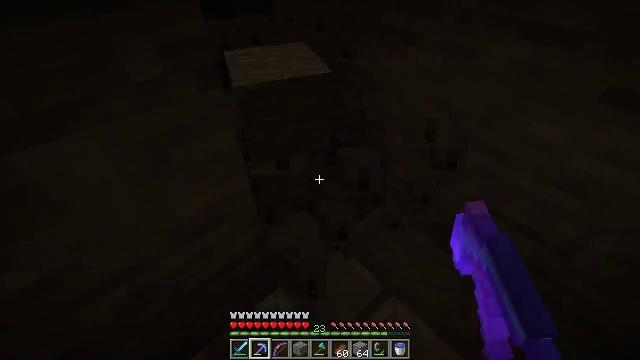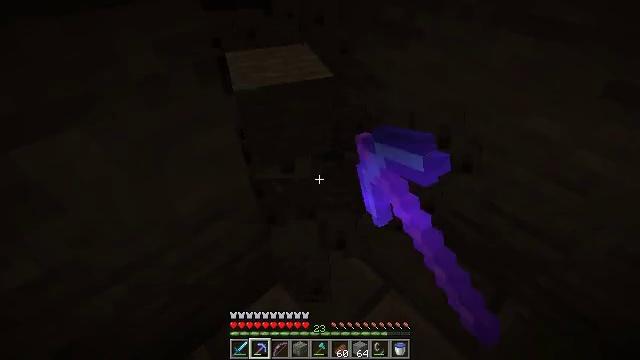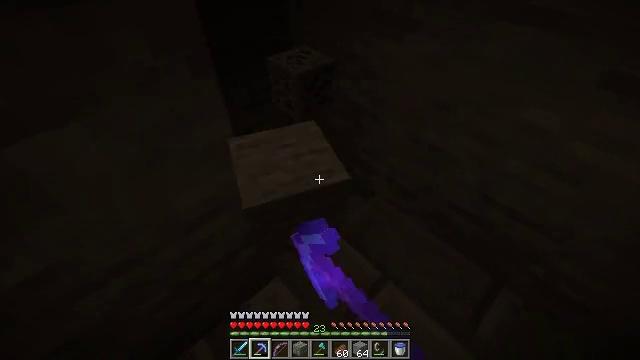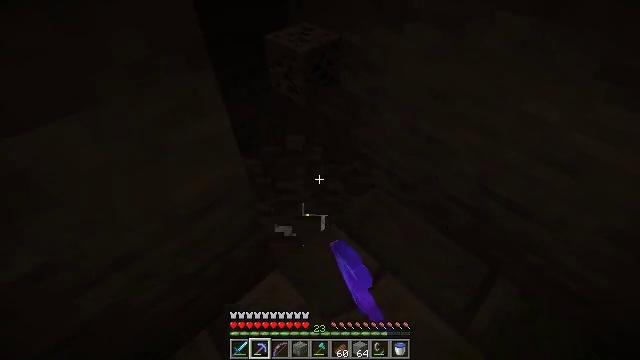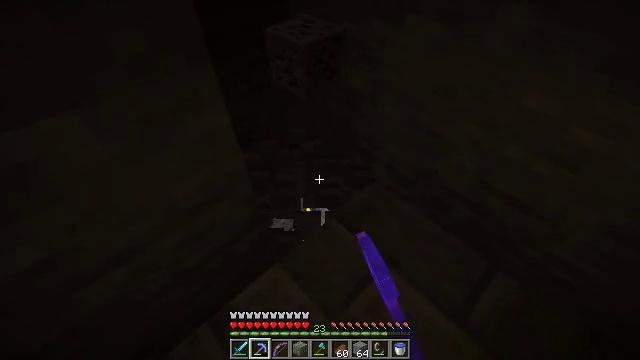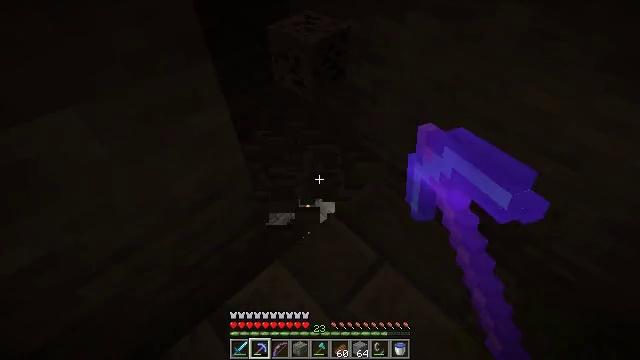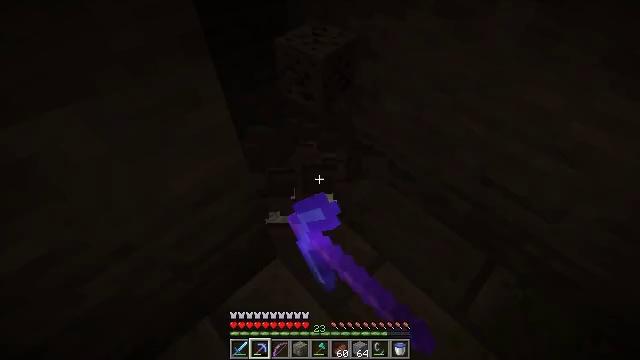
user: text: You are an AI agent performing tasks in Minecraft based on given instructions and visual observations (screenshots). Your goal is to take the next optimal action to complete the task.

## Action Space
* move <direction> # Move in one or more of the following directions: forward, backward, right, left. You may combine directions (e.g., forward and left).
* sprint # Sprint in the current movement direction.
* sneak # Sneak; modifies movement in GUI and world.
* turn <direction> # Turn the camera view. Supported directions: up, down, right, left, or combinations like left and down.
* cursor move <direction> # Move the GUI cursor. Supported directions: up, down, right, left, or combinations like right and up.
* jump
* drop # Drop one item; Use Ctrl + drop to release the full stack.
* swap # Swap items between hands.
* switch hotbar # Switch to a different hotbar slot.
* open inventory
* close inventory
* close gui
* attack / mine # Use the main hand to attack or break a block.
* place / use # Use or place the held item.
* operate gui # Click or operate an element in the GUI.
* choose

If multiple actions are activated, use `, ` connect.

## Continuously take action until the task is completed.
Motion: motion action
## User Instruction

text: Destroy infested stone bricks.
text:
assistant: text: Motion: attack / mine
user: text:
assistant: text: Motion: turn down, attack / mine
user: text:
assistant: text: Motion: turn down, attack / mine
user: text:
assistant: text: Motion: turn down, attack / mine
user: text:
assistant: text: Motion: attack / mine
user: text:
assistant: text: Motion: attack / mine
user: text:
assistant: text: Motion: attack / mine